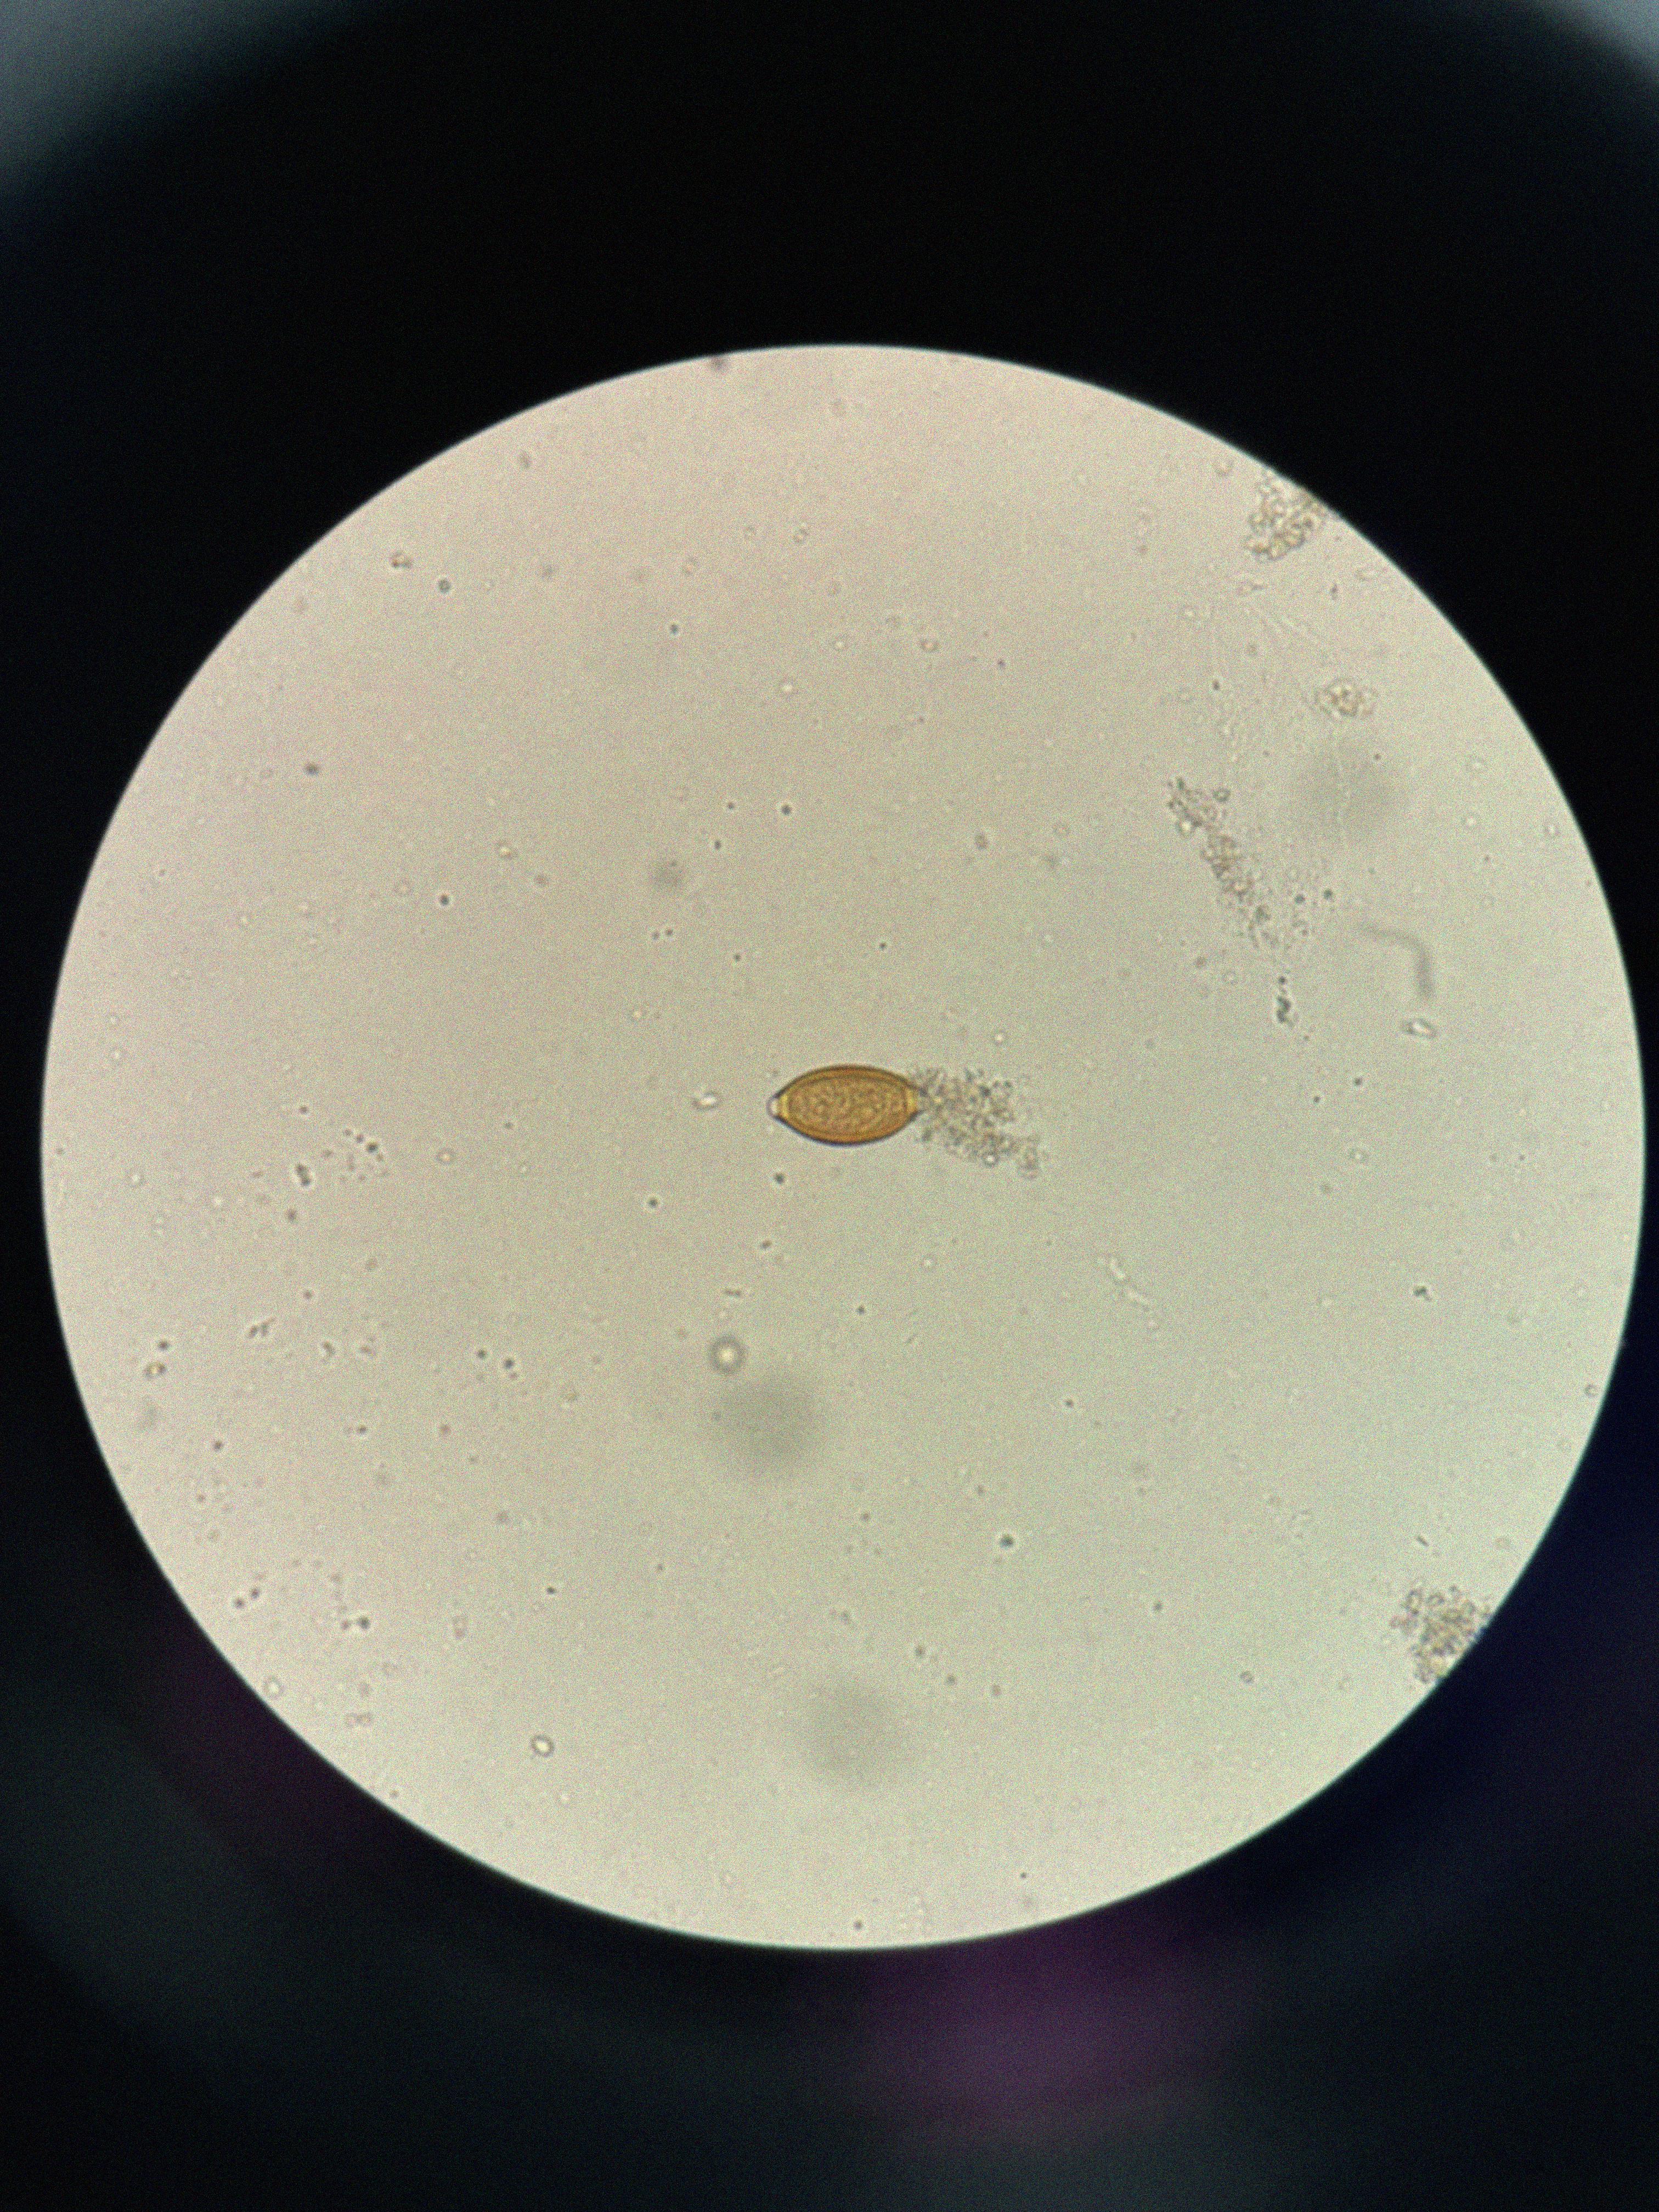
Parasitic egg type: Trichuris trichiura